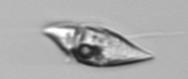
Label: Amphidinium